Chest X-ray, PA view. Patient: 42 years old, sex M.
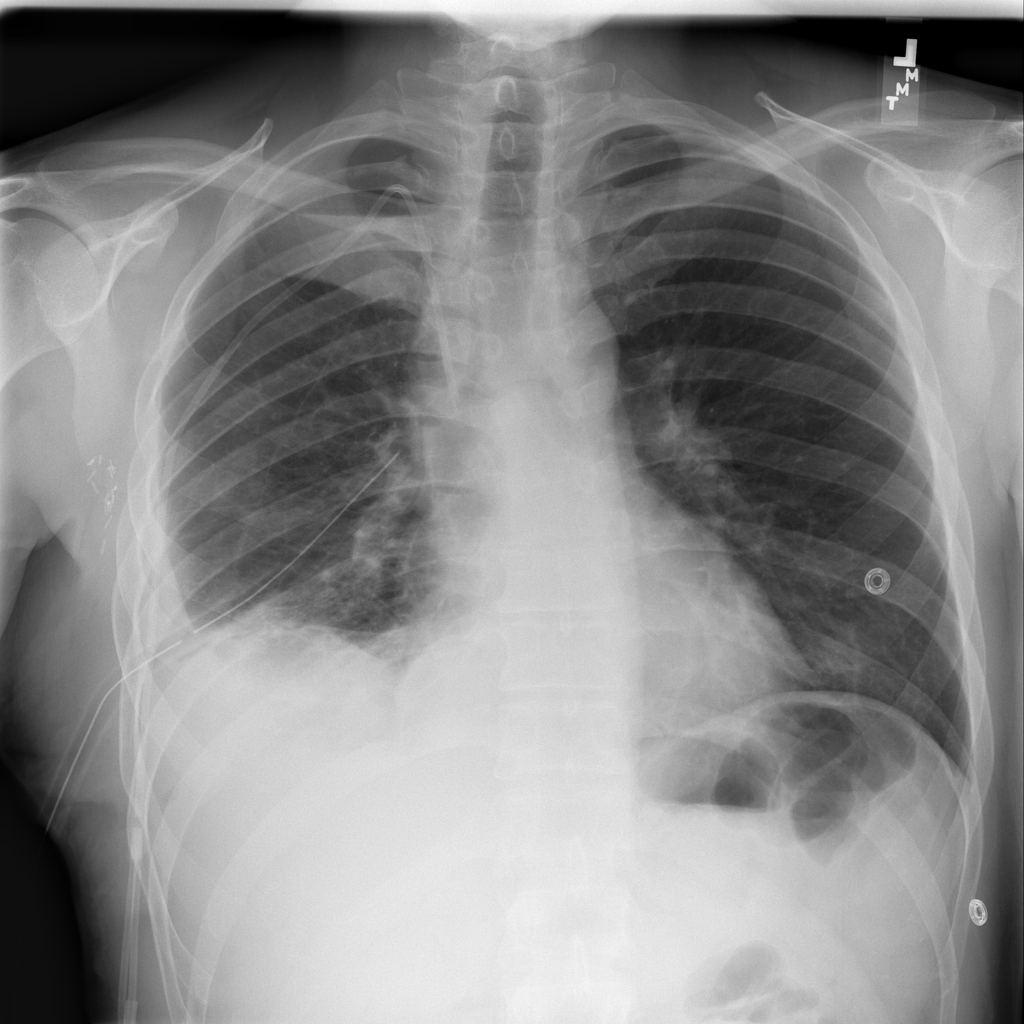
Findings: Atelectasis, Infiltration